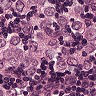
Metastatic tissue present: yes